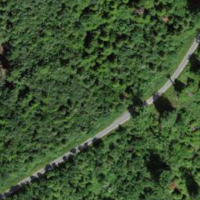
EUNIS habitat code: 44
Species observed at this site:
Ceratodon purpureus